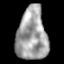
Tissue: lung
Cell type: Myeloid cells
Senescence score: 0.1966
Nuclear area (px): 1563
Mean DAPI intensity: 161.377